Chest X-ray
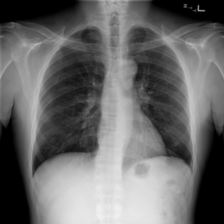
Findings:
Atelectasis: positive
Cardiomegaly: negative
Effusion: negative
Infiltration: positive
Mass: negative
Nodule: negative
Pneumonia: negative
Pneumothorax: negative
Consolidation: negative
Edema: negative
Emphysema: negative
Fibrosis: negative
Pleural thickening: negative
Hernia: negative